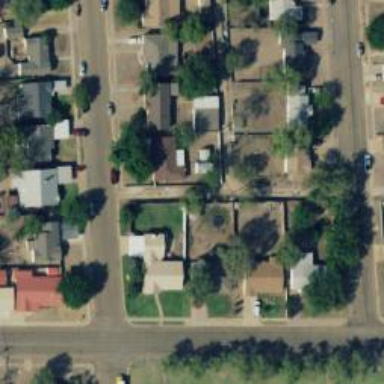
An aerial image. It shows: Alley classified as service road.